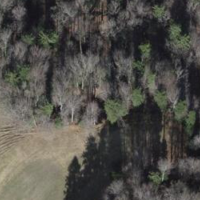
EUNIS habitat code: 41
Species observed at this site:
Abraxas sylvata